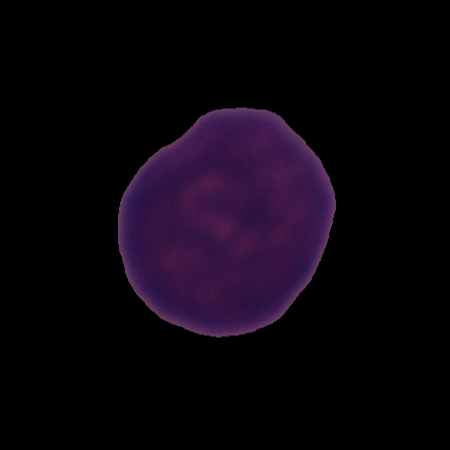
Label: healthy